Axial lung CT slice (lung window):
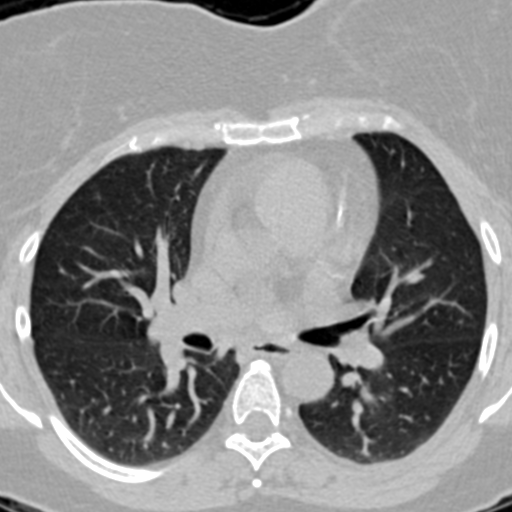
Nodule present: no